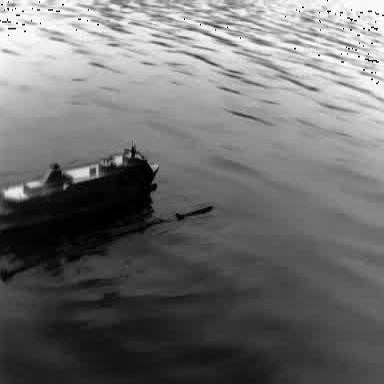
There is a container_ship in the infrared image.